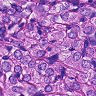
Metastatic tissue present: yes